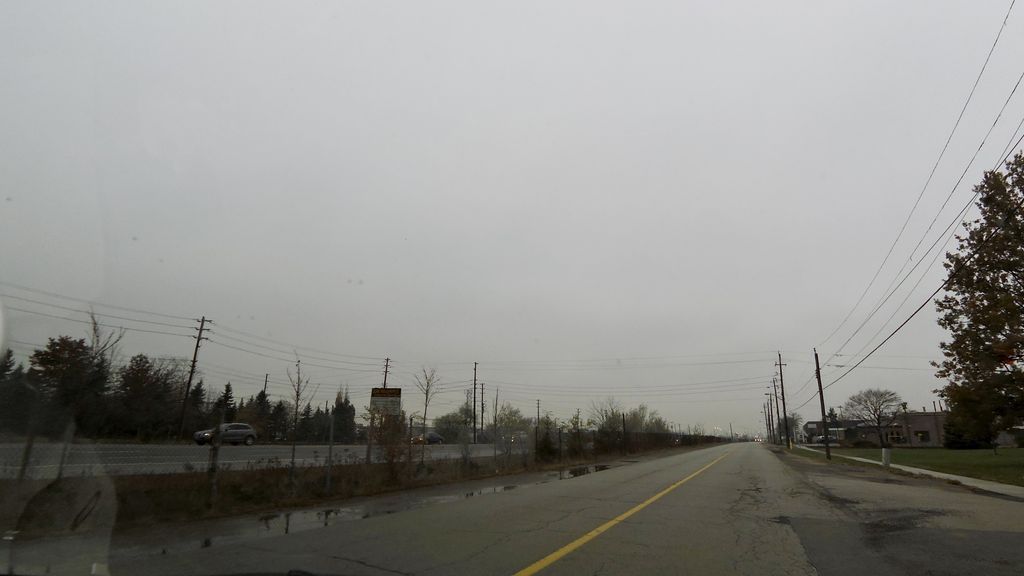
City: toronto